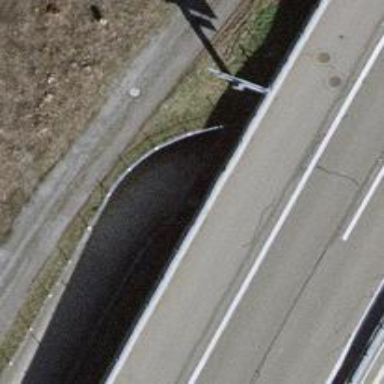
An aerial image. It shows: Asphalt track with grade1 surface.